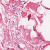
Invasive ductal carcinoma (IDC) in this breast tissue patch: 0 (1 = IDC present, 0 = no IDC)